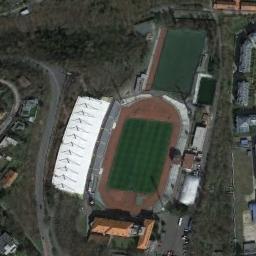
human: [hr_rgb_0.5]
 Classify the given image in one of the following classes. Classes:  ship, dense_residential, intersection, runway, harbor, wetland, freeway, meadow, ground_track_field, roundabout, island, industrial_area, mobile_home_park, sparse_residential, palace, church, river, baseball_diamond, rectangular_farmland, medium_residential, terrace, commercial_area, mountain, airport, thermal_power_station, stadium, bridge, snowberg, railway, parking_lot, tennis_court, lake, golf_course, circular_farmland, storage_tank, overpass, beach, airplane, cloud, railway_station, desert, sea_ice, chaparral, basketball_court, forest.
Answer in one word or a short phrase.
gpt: ground_track_field